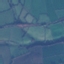
Land use / land cover: Pasture